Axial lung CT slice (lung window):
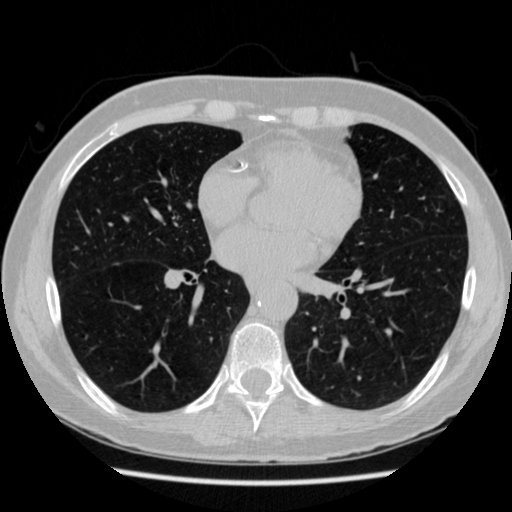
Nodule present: no